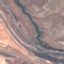
Label: Highway